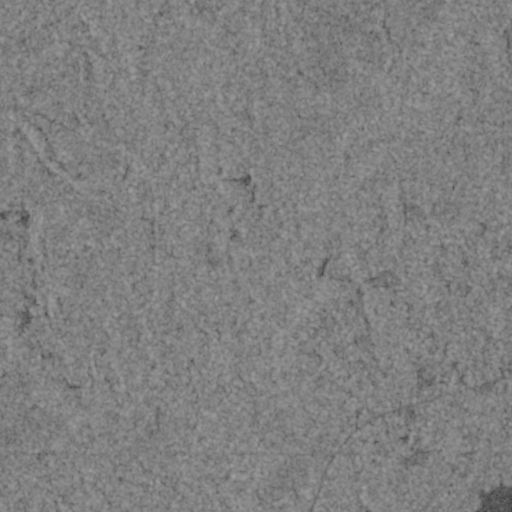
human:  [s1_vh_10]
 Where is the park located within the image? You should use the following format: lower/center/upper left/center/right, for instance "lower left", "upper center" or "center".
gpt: The park is located in the lower right of the image.
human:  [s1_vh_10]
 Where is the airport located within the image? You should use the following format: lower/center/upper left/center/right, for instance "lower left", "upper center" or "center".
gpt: There is no airport in the image.

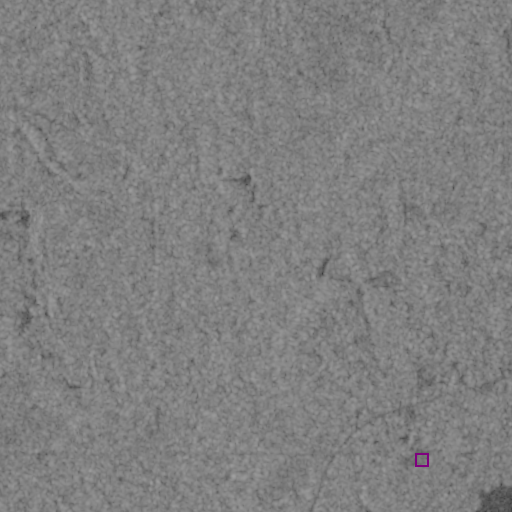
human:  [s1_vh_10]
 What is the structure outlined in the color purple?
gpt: The structure outlined in purple is a park.
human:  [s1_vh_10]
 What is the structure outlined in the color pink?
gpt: There is no pink outline.